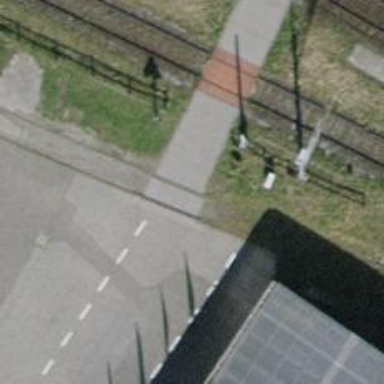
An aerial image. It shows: Crossing for the railway.